九年级 · 立体几何学
棱长为 $a$ 的小正方体按照如图所示的规律摆放, 从上面看第 100 个图, 得到的平面图形的面积为 $(\quad)$

第 1 个图

第 2 个图

第 3 个图
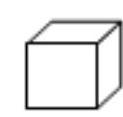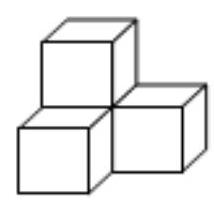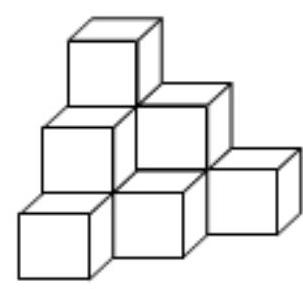
A. $100 a$
B. $5050 a^{2}$
C. $6000 a^{2}$
D. $10100 a^{2}$
答案: B
解析: 【分析】

本题考查从三个方向看物体形状, 正确认识立体图形和平面图形是解答的关键. 找出每个组合体从上面看的图形得到的规律, 即可得出从上面看第100个图的平面图形的面积.

【解答】

解: 第 1 个图从上面看的图形是 1 个边长为 $a$ 的正方形,第 2 个图从上面看的图形为 $1+2=3$ 个边长为 $a$ 的正方形,第 3 个图从上面看的图形为 $1+2+3=6$ 个边长为 $a$ 的正方形,

第 100 个图从上面看的图形为 $1+2+3+\cdots+100=\frac{100 \times(100+1)}{2}=5050$ 个边长为 $a$ 的正方形,所以从上面看第 100 个图, 得到的平面图形的面积为 $5050 a^{2}$,

故选: $B$.